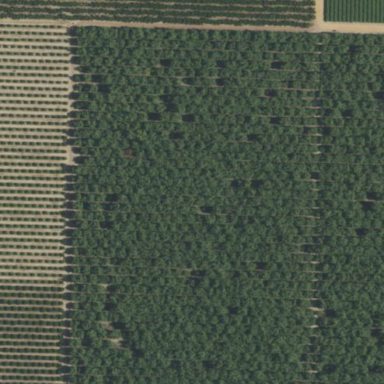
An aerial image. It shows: Orchard filled with walnut trees.